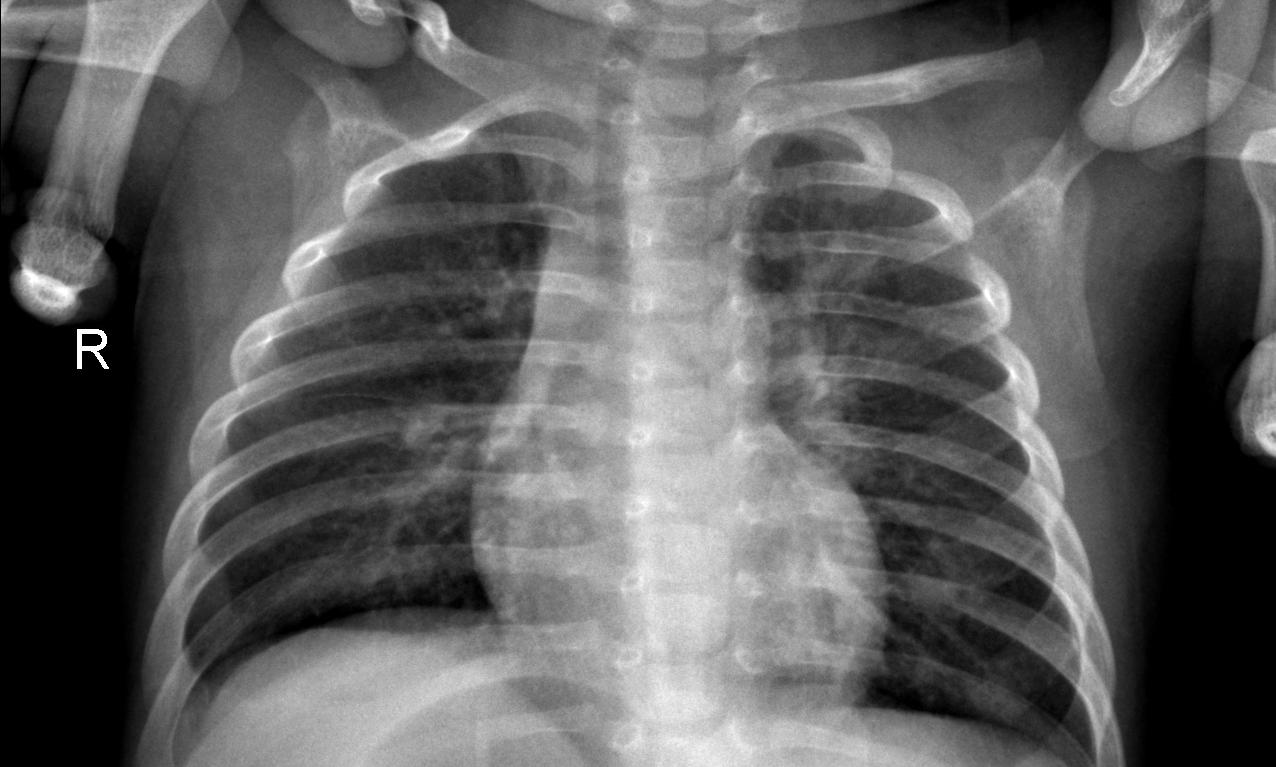
Diagnosis: PNEUMONIA